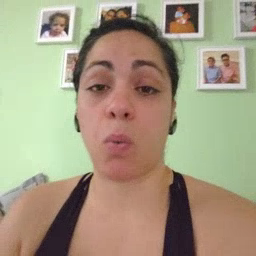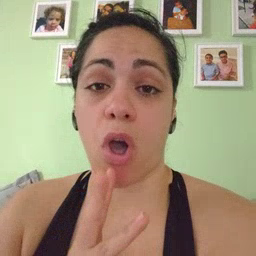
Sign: water